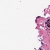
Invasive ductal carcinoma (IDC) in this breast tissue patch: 0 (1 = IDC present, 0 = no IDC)